The picture encodes a bearing's raw vibration samples as pixel intensities in a 2-D grid. Diagnose the bearing from this image, choosing from: normal, inner_race, outer_race, ball.
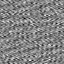
Answer: outer_race